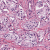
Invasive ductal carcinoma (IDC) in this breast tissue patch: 1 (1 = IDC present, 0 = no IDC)